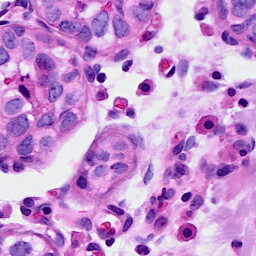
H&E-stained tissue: Breast